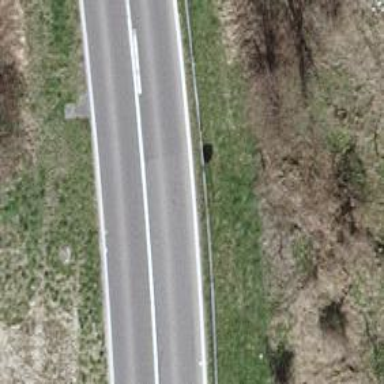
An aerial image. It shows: Primary road with asphalt surface.